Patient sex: M
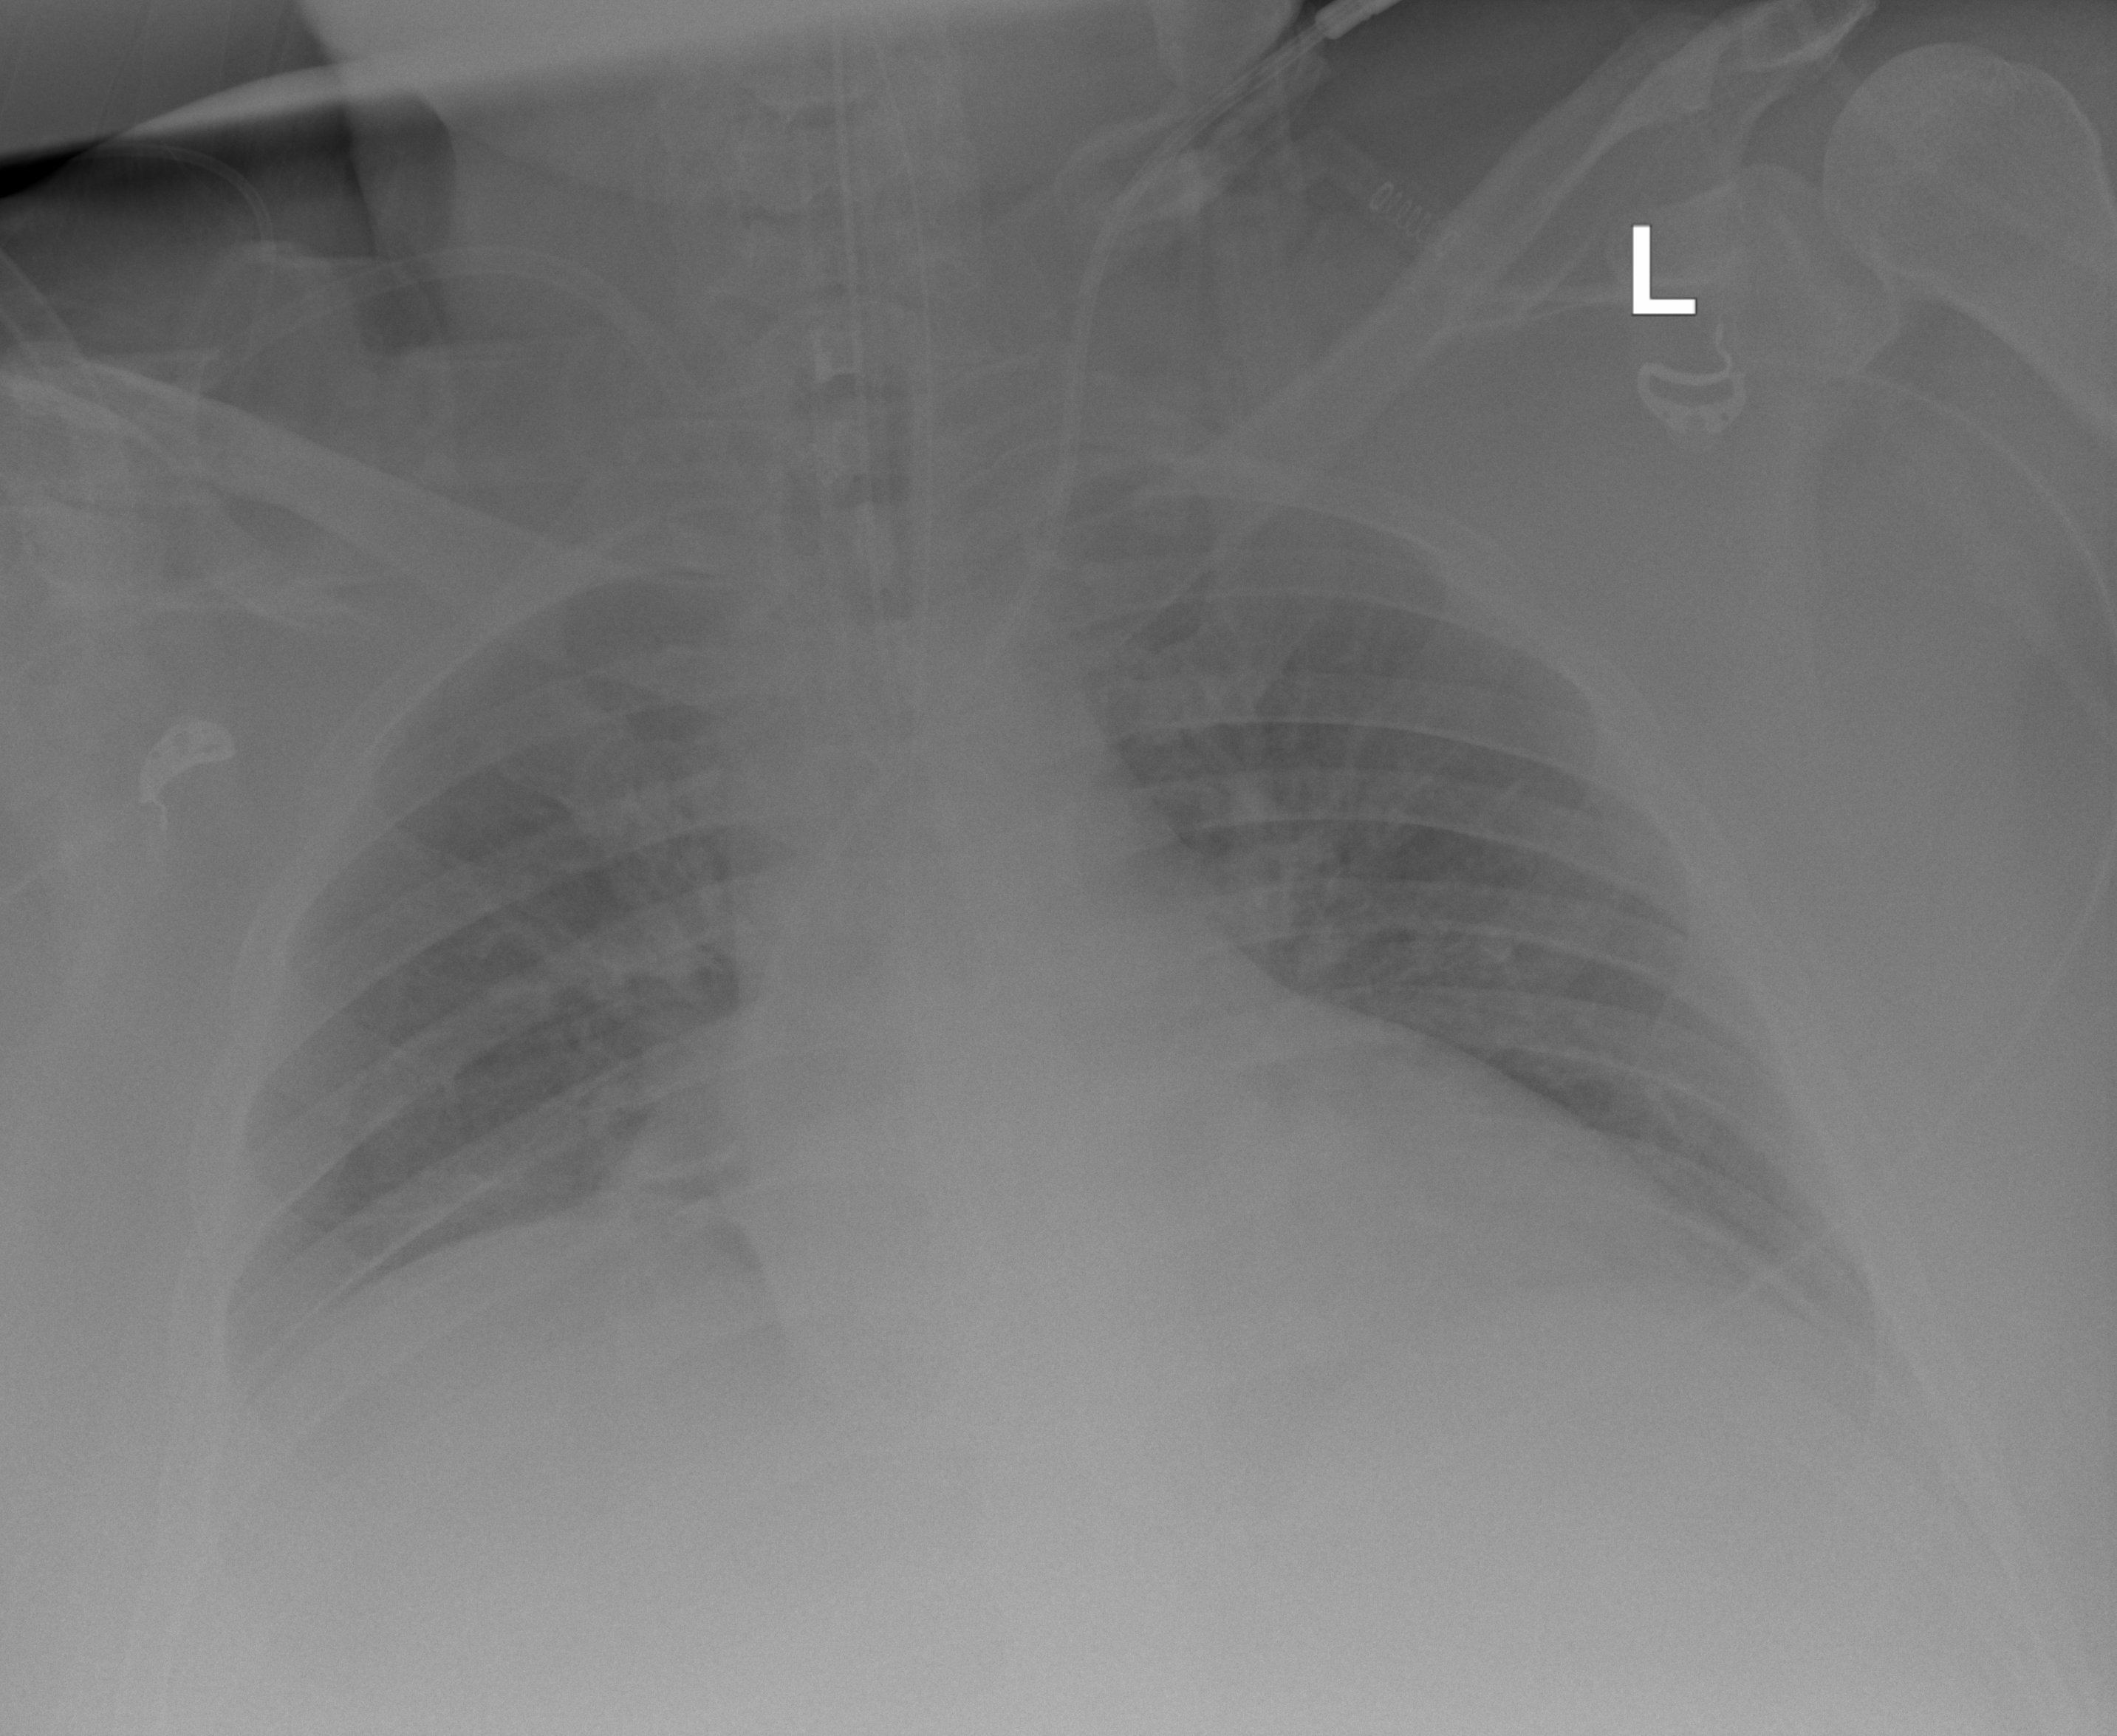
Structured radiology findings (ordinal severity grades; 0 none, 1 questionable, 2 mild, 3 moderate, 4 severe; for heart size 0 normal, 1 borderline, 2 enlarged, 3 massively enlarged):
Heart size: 2
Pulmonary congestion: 2
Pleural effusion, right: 2
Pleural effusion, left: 2
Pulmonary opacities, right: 1
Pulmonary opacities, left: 1
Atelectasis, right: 2
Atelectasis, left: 2